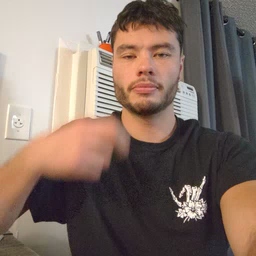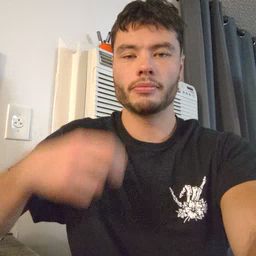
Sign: puzzle